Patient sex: F
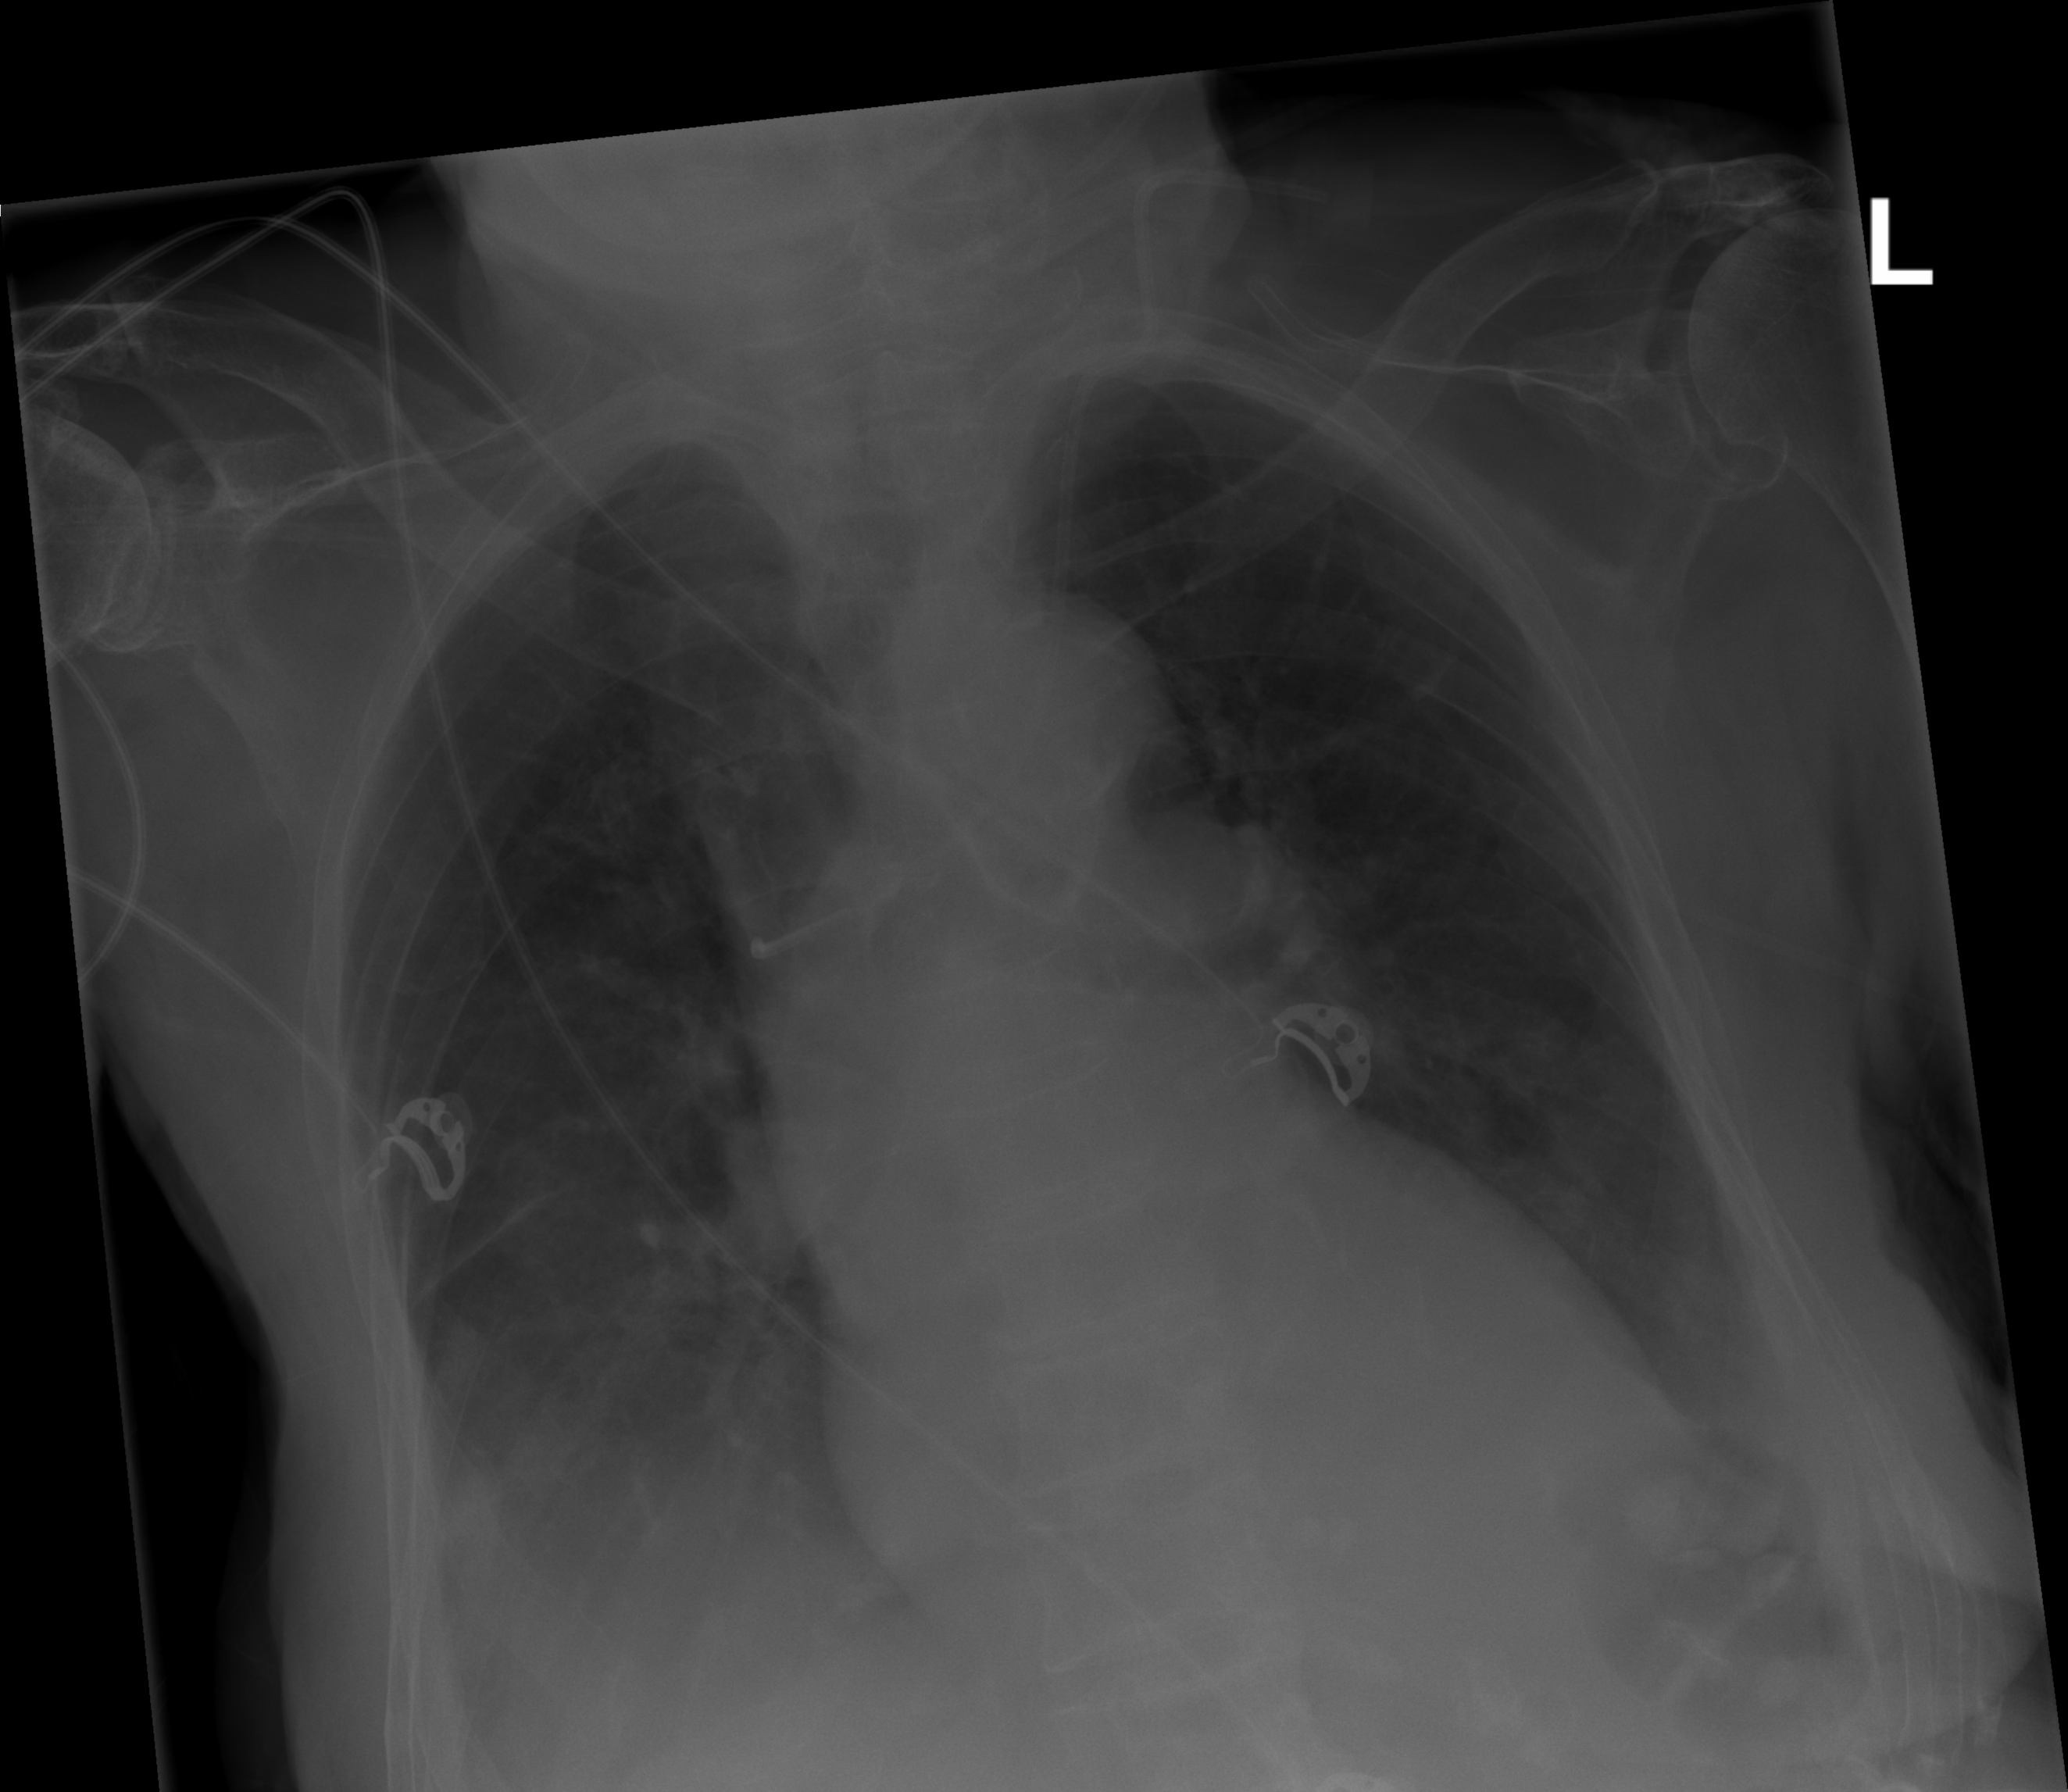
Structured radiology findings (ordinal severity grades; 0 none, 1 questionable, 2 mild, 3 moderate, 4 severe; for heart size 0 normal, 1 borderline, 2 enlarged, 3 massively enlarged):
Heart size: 1
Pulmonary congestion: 0
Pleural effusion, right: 3
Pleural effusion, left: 1
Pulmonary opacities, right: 0
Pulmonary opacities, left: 0
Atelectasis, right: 2
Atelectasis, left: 2